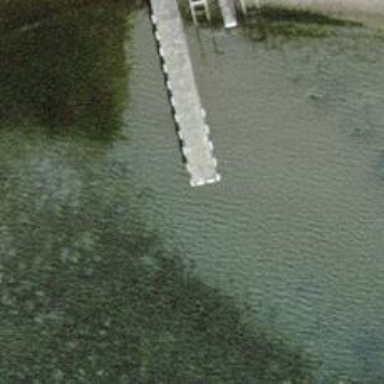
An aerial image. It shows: Man-made pier.